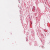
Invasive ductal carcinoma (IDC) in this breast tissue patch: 0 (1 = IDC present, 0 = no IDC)